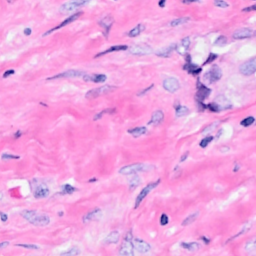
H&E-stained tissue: Breast